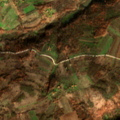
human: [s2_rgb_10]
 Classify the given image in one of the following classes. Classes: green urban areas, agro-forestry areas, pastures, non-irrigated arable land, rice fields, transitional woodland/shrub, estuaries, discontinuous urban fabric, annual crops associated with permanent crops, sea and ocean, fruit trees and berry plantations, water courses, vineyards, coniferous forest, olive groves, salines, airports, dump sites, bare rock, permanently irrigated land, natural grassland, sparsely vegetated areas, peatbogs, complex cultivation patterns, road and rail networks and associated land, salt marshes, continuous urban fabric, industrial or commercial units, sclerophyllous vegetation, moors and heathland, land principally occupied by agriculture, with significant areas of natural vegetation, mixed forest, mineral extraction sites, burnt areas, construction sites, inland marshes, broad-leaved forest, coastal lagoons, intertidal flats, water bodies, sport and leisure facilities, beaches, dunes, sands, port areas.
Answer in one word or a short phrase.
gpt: non-irrigated arable land, pastures, land principally occupied by agriculture, with significant areas of natural vegetation, broad-leaved forest, transitional woodland/shrub, water bodies